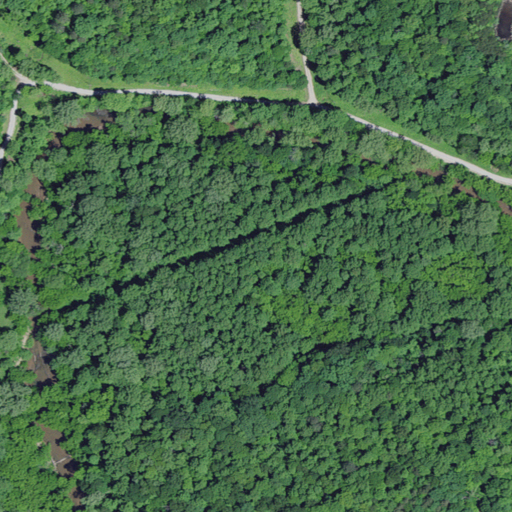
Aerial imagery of plain(s) in Kentucky named Frazier Bottom containing deciduous forest, open development, pasture, and low intensity development